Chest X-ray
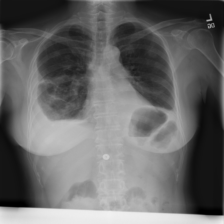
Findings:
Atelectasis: negative
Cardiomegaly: negative
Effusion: negative
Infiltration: negative
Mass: negative
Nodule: negative
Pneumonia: negative
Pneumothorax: negative
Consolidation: negative
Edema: negative
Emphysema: negative
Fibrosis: negative
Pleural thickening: negative
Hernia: negative